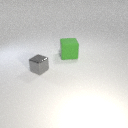
large green rubber cube behind small gray metal cube